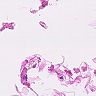
Metastatic tissue present: no